Field crop: maize
Growth stage: 1
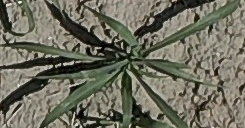
Species: sorghum